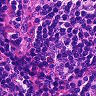
Metastatic tissue present: no